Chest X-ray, AP view. Patient: 33 years old, sex M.
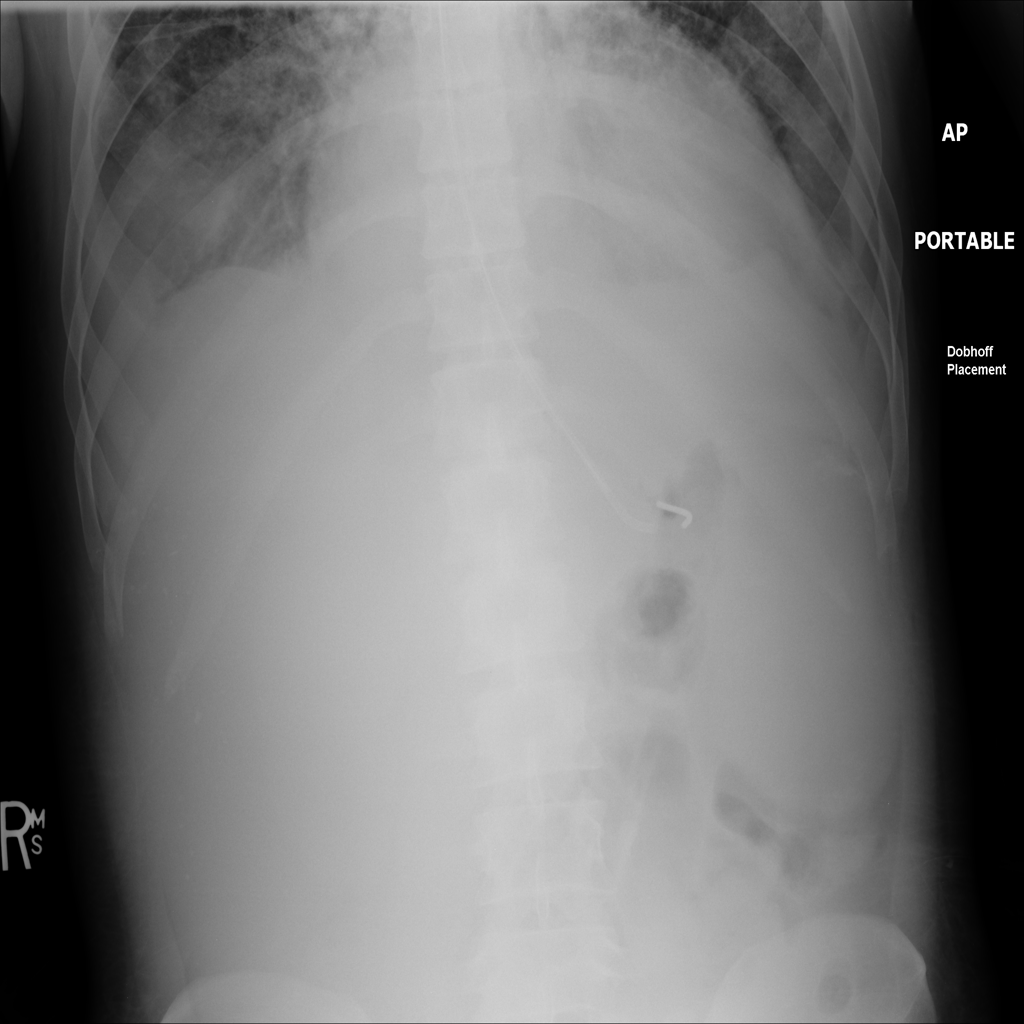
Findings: No Finding